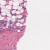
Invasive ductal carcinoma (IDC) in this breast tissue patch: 0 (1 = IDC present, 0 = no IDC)